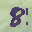
Label: 8